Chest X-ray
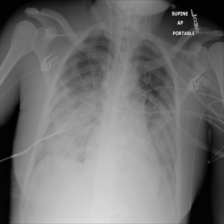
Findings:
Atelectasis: negative
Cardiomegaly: negative
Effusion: negative
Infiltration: positive
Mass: negative
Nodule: negative
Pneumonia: negative
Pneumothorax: negative
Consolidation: negative
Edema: positive
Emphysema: negative
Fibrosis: negative
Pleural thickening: negative
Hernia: negative